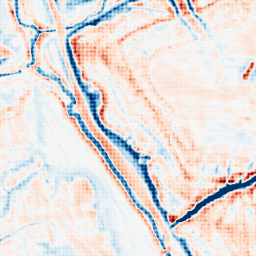
Category: edge_preserving
Decomposition family: bilateral
Decomposition parameters: d: 21
sigma_color: 150
sigma_space: 100
Upsampling method: sinc_hamming
Upsampling parameters: scale: 8
kernel_size: 8
Upsampling scale: 8